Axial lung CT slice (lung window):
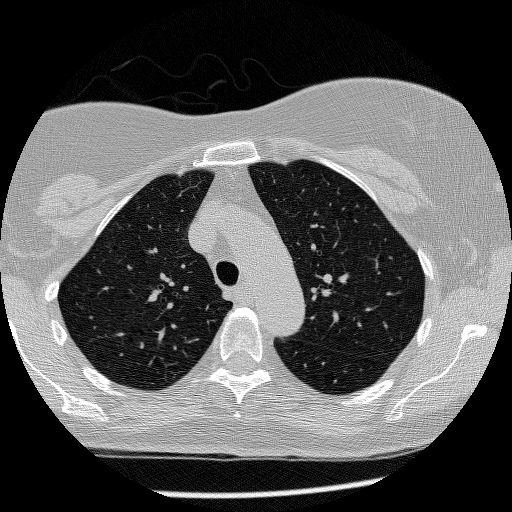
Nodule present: no